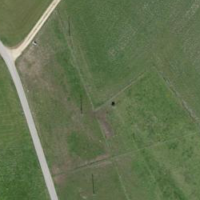
EUNIS habitat code: 25
Species observed at this site:
Falco tinnunculus